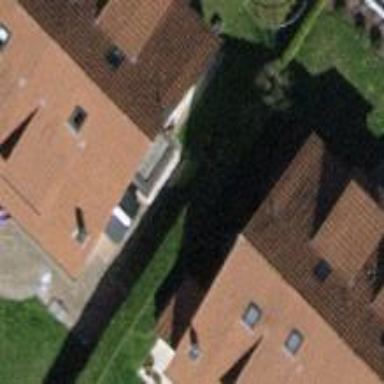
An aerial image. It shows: Semidetached house.